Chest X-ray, PA view. Patient: 69 years old, sex M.
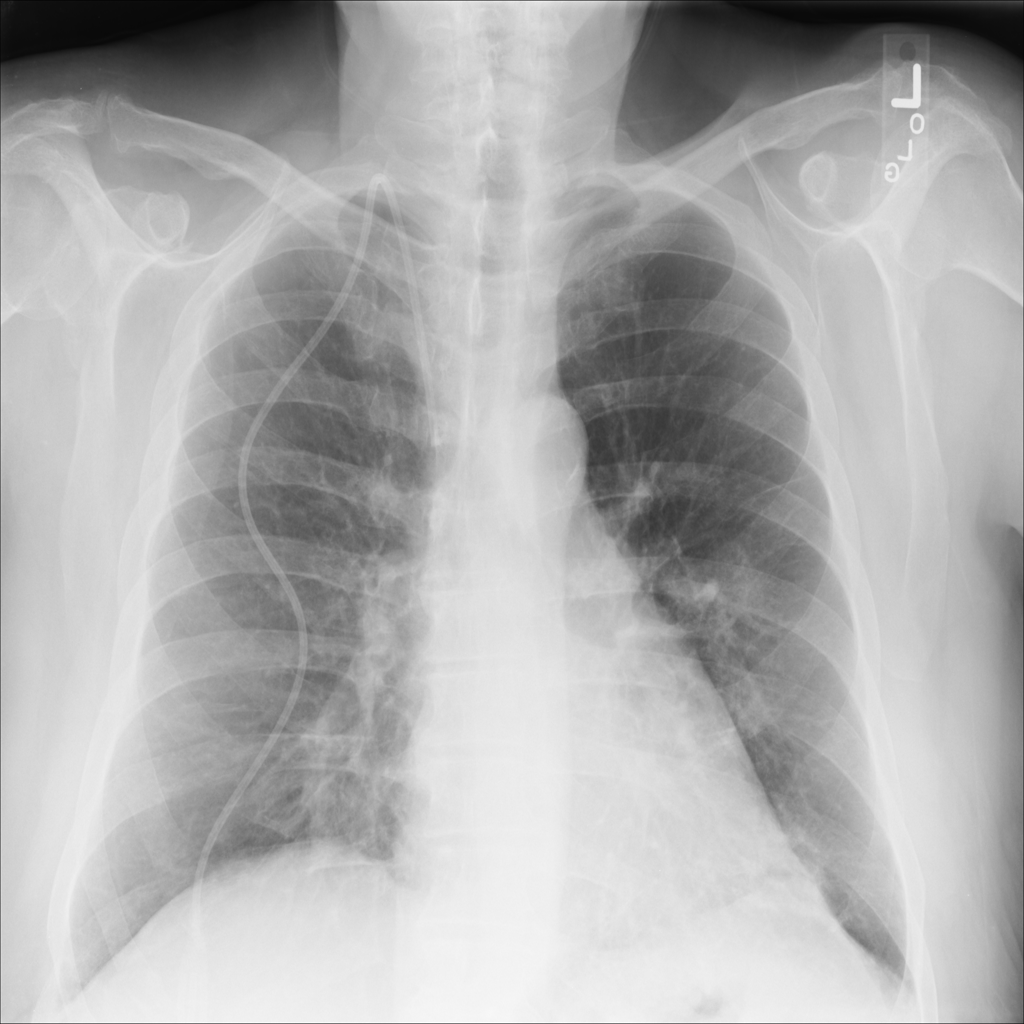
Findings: Infiltration